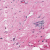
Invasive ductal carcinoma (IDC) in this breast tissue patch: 0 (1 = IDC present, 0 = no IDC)